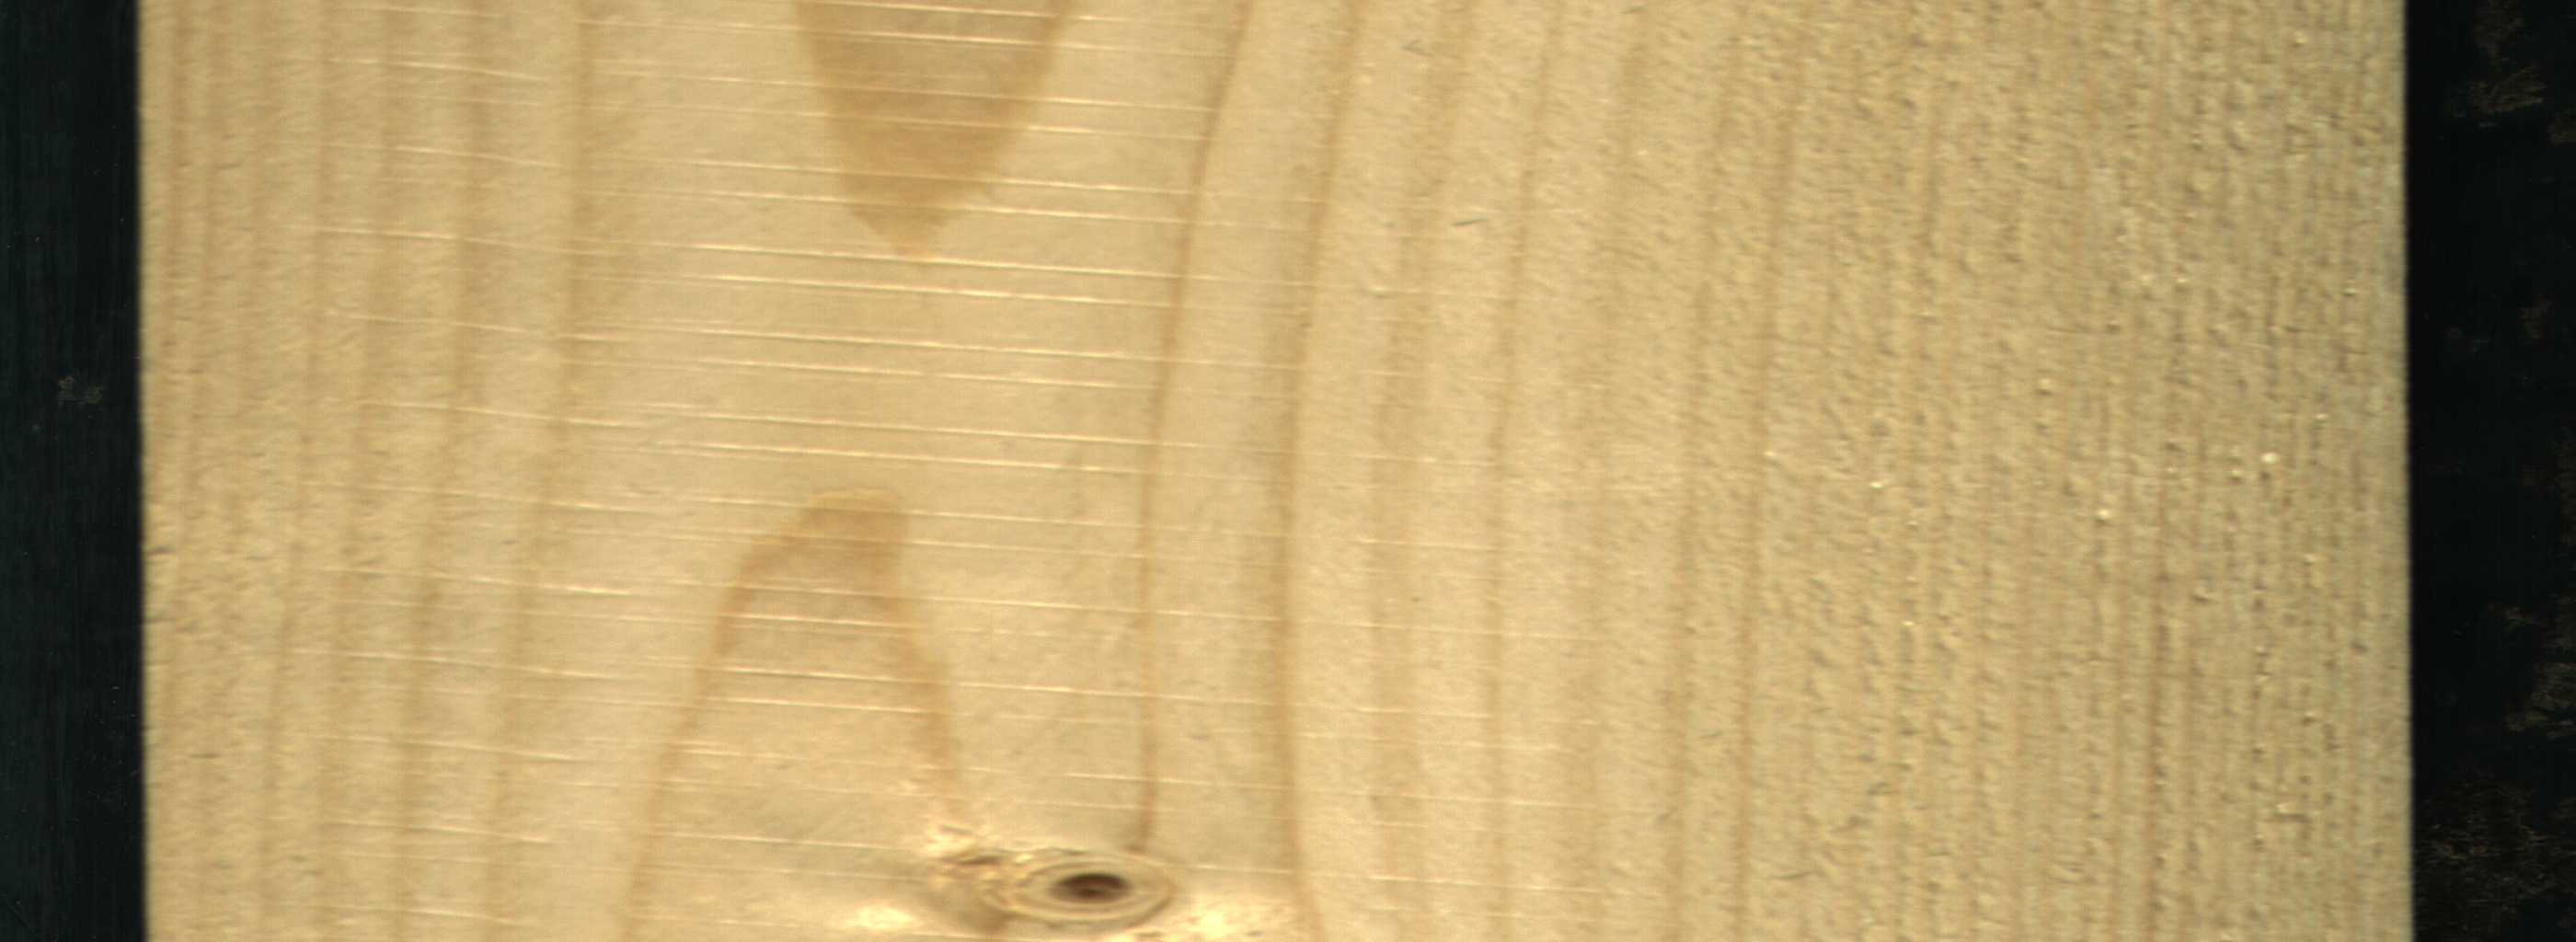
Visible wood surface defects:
Live_Knot